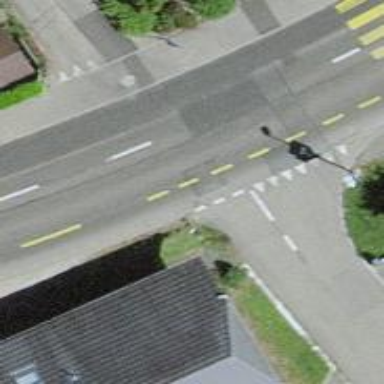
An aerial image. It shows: Paved residential road.